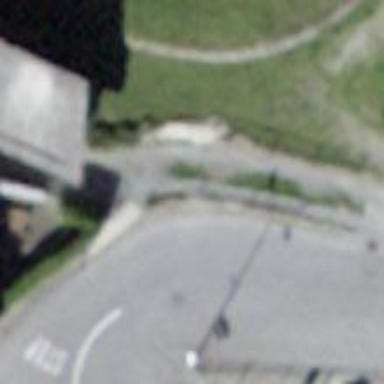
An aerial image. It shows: Steps with paved surface.